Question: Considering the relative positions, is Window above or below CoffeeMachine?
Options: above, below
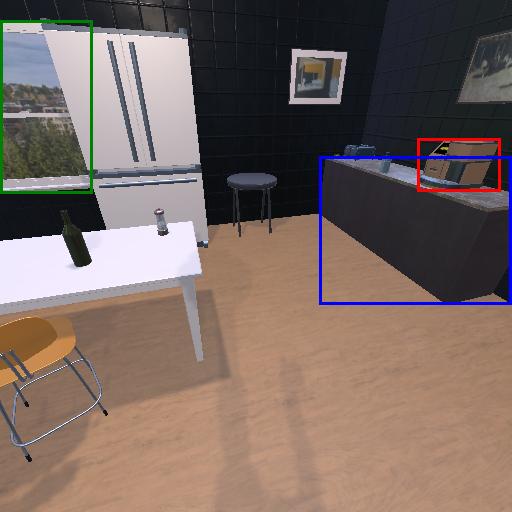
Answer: above